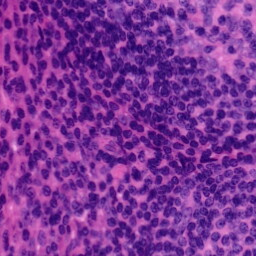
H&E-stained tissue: Tonsil